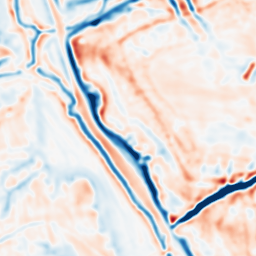
Category: multiscale
Decomposition family: dog
Decomposition parameters: sigma_low: 2
sigma_high: 5
Upsampling method: bicubic
Upsampling parameters: scale: 8
Upsampling scale: 8